Question: I was asked this question at an interview. AdventurWorks2012.Sales.CreditCard table. First, I created a non-clustered index on ModifiedDate column to simulate the interview question. I need to find records for, let's say July, 2007
'''
SELECT cc.CreditCardID, cc.ModifiedDate
FROM sales.CreditCard cc
WHERE cc.ModifiedDate >= '07/01/2007' OR cc.ModifiedDate < '08/01/2007'
------------
SELECT cc.CreditCardID, cc.ModifiedDate
FROM sales.CreditCard cc
WHERE cc.ModifiedDate BETWEEN '07/01/2007' AND '07/31/2007'
------------
SELECT cc.CreditCardID, cc.ModifiedDate
FROM sales.CreditCard cc
WHERE Year(cc.ModifiedDate) = 2007 AND month(cc.ModifiedDate) = 7
'''
Here are the execution plans. 1) I don't get it why Between is the fastest query and the only one using NCIndex, whereas I was told standard SQL(first query) would be the fastest. 2) They say, avoid using functions in where clause, but, it is showing the same result with the first query where I don't use a function.

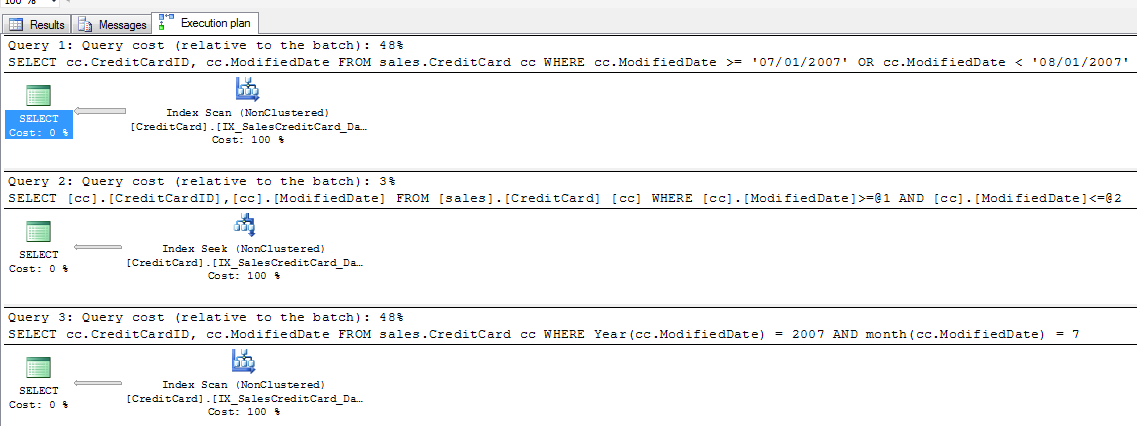
Answer: As noted in the comments. The first statments where clause is incorrectly using OR instead of AND and will make the statement return all rows which will be slower than a subset of the rows.